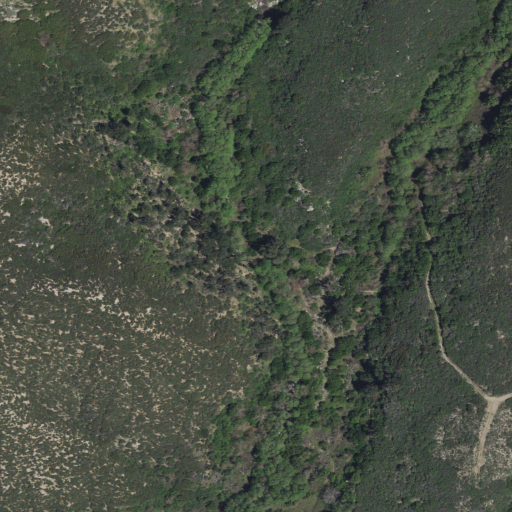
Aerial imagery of valley in California named West Fork Cable Canyon containing shrub, open development, and low intensity development